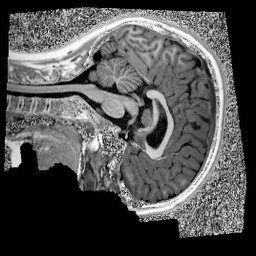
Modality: UNIT1
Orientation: sagittal
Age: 10
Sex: male
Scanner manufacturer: siemens
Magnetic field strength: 3 T
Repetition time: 4 s
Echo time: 0.00303 s